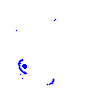
Particle: electron